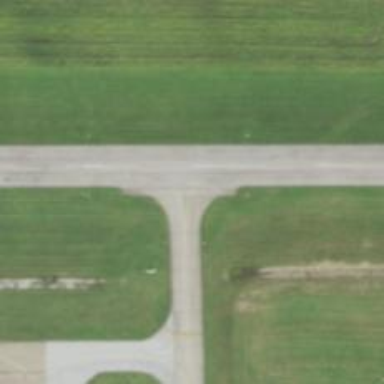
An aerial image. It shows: Image of taxiway at airport.